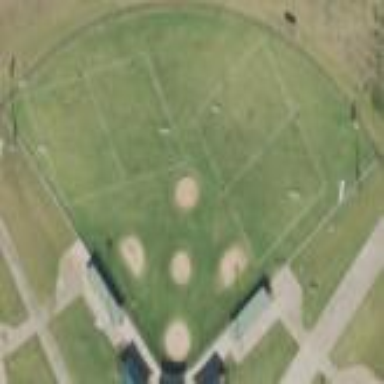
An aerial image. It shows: Baseball pitch for leisure and sports activities.